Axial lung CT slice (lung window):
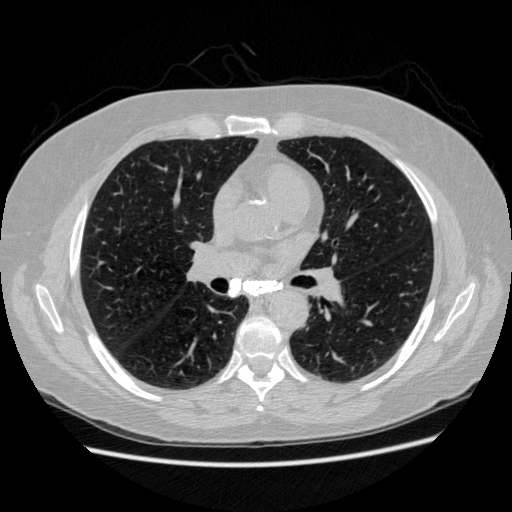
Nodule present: no